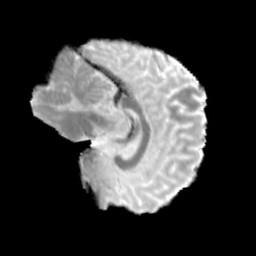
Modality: MD
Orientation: sagittal
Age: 23
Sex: female
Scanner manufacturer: siemens
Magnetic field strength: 3 T
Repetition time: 3.23 s
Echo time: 0.0892 s